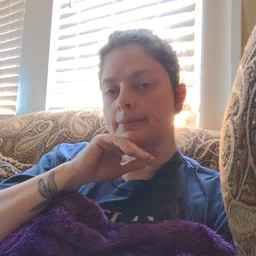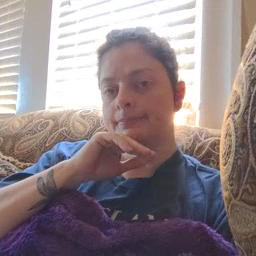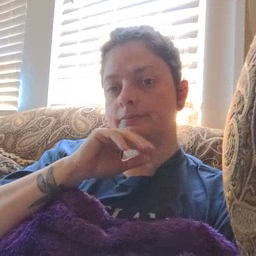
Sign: closet